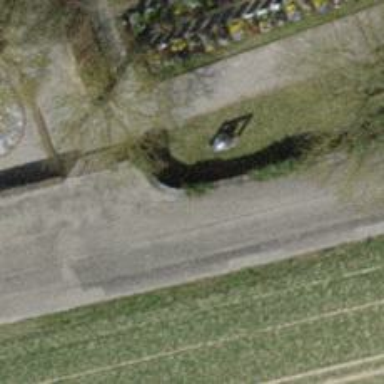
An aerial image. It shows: Hedge acting as barrier.